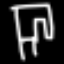
Label: pants